Field crop: maize
Growth stage: 2
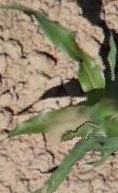
Species: maize